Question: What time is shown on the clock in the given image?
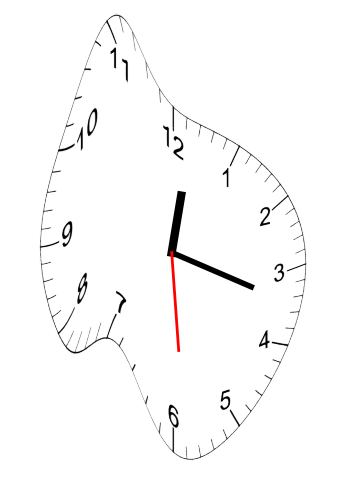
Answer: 12:17:29